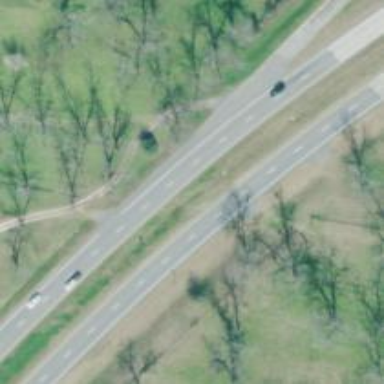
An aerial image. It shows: Trunk expressway with asphalt surface. It is dual carriageway.